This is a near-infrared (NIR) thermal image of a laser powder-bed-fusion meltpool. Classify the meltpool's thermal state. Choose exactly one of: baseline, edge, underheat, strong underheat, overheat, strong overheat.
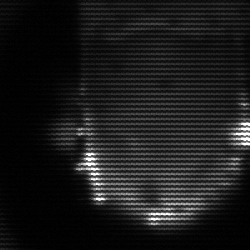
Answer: baseline